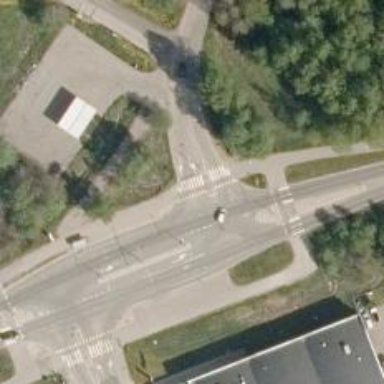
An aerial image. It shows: Uncontrolled road crossing with pedestrian island.